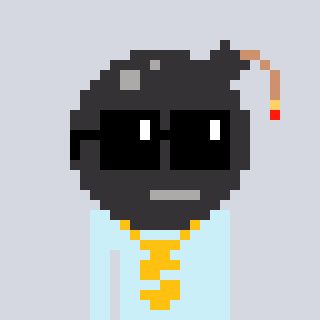
a pixel art character with square black sunglasses, a bomb-shaped head and a cold-colored body on a cool background